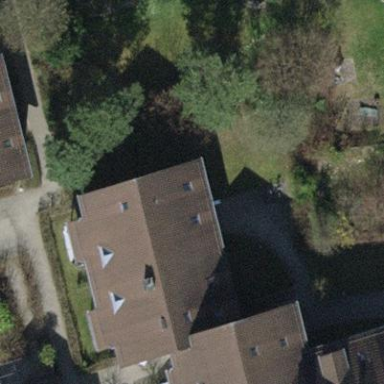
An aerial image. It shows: Apartment building with gabled roof made of roof tiles.